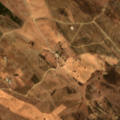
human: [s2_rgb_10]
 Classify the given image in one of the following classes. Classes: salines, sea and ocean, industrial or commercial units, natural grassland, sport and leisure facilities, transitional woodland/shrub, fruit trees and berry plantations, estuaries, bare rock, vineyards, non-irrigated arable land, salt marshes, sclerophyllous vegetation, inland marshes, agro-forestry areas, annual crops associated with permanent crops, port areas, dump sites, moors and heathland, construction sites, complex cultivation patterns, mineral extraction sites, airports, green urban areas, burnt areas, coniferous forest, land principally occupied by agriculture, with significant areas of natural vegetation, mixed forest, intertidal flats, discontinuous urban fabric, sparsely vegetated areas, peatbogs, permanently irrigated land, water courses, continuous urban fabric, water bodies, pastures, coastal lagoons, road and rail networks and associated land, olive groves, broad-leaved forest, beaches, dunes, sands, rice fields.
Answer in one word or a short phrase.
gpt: non-irrigated arable land, land principally occupied by agriculture, with significant areas of natural vegetation, broad-leaved forest, transitional woodland/shrub